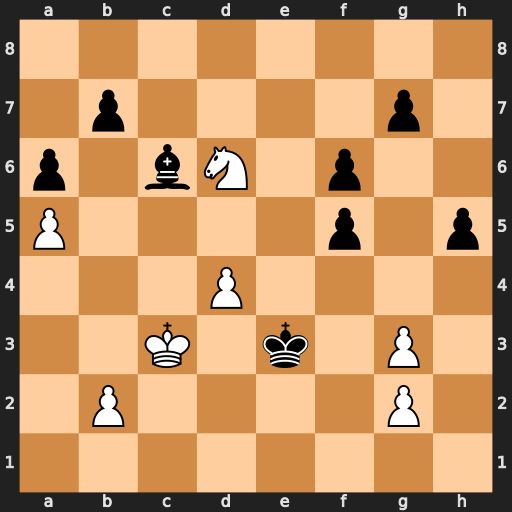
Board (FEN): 8/1p4p1/p1bN1p2/P4p1p/3P4/2K1k1P1/1P4P1/8
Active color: w
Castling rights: -
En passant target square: -
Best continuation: Nxf5+ Ke4 Nxg7